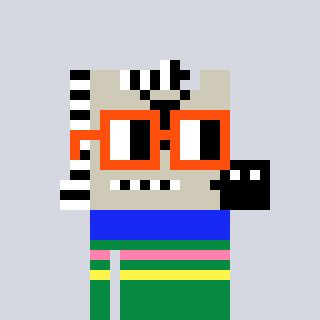
a pixel art character with square orange glasses, a zebra-shaped head and a green-colored body on a cool background